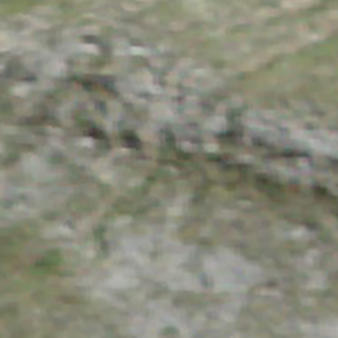
Label: other